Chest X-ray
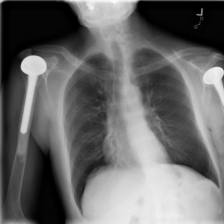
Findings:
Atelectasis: negative
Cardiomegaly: negative
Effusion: negative
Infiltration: negative
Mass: negative
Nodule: negative
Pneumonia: negative
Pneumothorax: negative
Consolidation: negative
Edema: negative
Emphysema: negative
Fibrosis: negative
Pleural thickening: negative
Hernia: negative